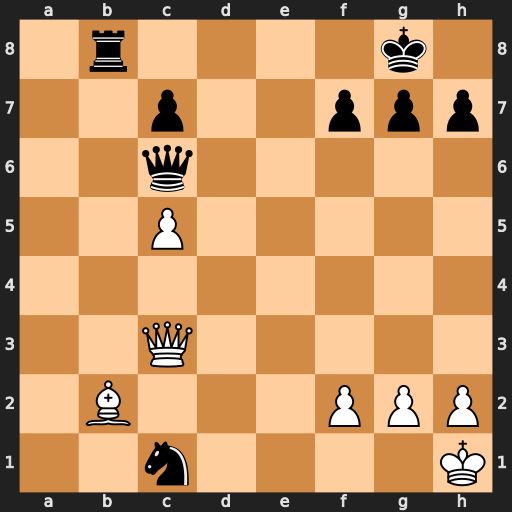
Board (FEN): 1r4k1/2p2ppp/2q5/2P5/8/2Q5/1B3PPP/2n4K
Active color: w
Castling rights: -
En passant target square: -
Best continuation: Qxg7#